Aerial crown-view tile of a tropical tree (Barro Colorado Island, Panama), acquired 20250512:
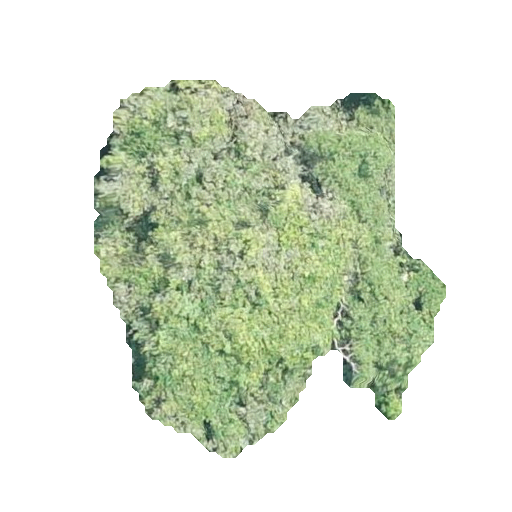
Species: Luehea seemannii
GBIF accepted scientific name: Luehea seemannii
Crown area: 136.759 m²